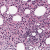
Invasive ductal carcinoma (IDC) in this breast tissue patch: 1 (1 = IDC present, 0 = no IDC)